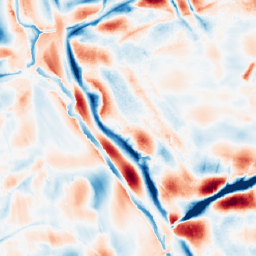
Category: wavelet
Decomposition family: wavelet_biorthogonal
Decomposition parameters: wavelet: bior3.5
level: 5
Upsampling method: area
Upsampling parameters: scale: 2
Upsampling scale: 2